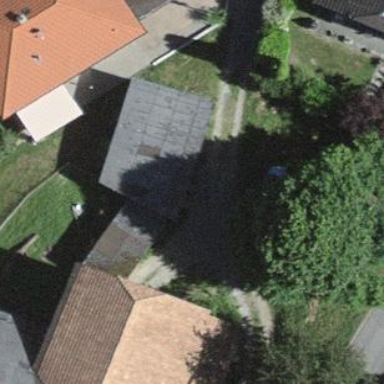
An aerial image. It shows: Barn.